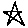
Label: star